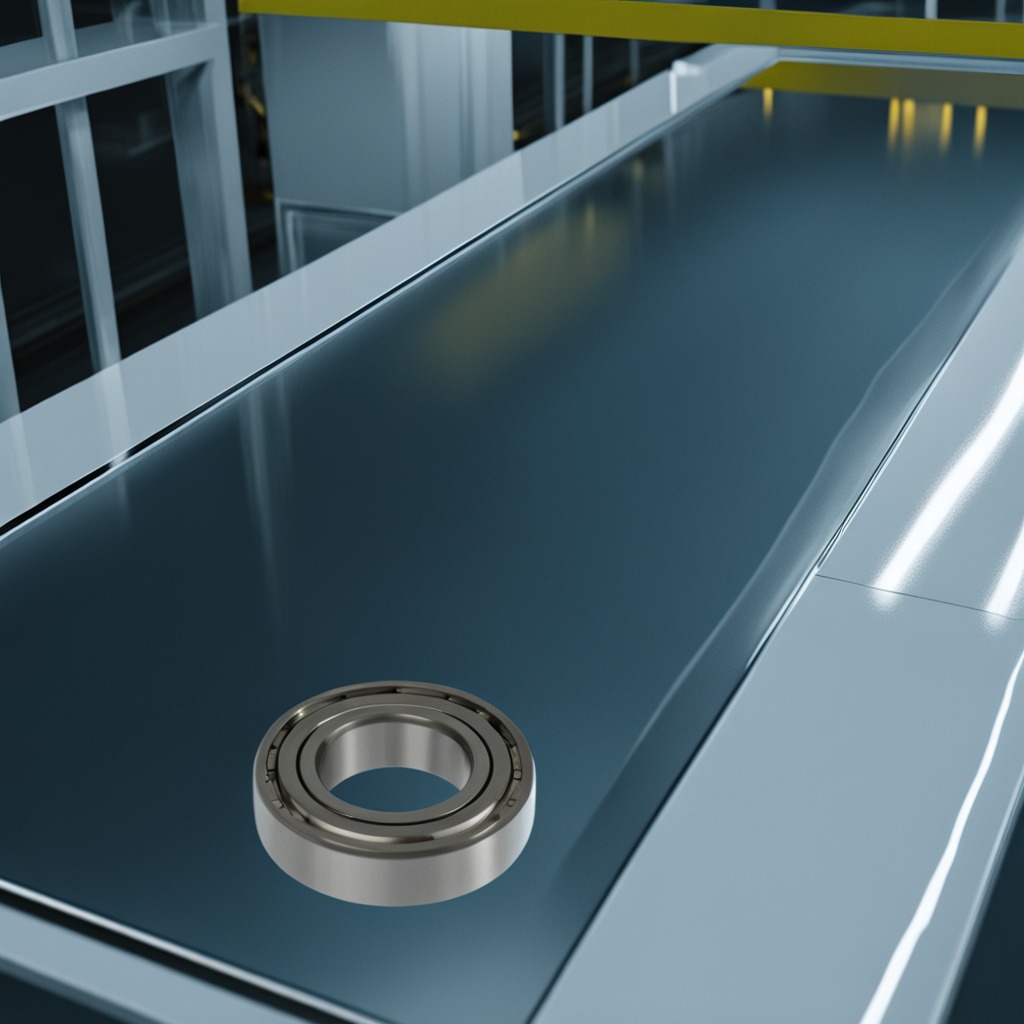
A metal ball bearing is lying on a high-gloss table in a ship maintenance bay industrial lighting.